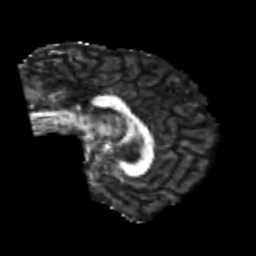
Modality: FA
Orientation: sagittal
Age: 23
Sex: male
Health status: healthy
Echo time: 0.074 s